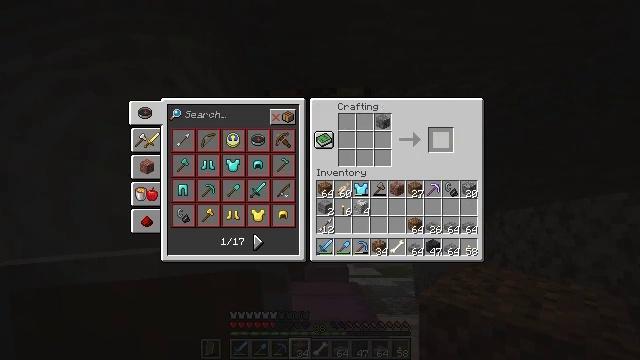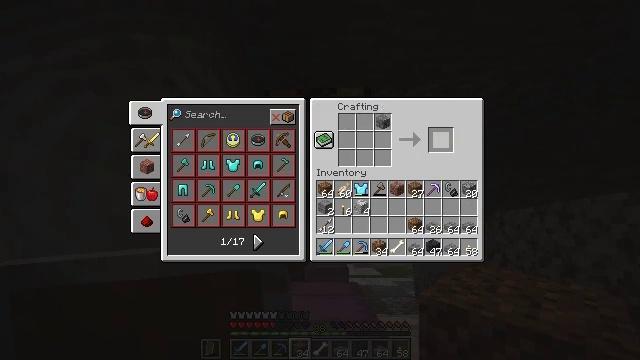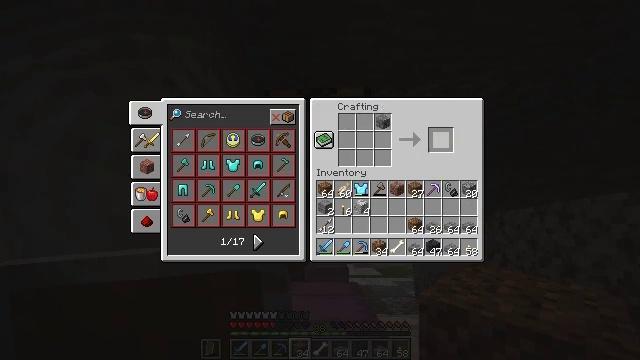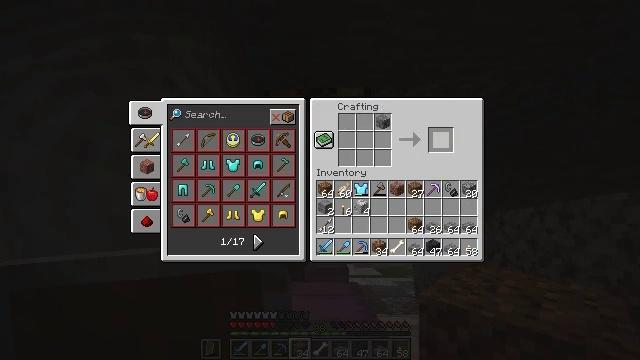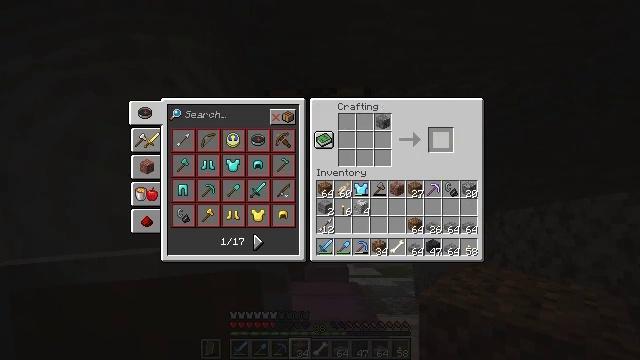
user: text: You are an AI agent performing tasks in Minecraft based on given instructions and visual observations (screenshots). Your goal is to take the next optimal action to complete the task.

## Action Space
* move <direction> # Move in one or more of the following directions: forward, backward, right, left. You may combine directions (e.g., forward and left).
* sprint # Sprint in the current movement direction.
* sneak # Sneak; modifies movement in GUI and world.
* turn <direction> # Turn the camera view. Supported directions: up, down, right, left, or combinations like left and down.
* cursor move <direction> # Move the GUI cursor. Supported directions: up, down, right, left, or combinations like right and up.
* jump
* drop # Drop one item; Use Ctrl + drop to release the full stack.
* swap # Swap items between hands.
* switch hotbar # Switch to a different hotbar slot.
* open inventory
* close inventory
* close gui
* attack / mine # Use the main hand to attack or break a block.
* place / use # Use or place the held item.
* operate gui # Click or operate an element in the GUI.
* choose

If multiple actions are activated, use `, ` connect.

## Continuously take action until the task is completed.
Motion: motion action
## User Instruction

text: Open the crafting table and craft stone brick slabs.
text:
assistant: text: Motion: sneak, choose
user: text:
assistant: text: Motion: sneak
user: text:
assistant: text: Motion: sneak
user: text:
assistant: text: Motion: no_op
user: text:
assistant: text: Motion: no_op